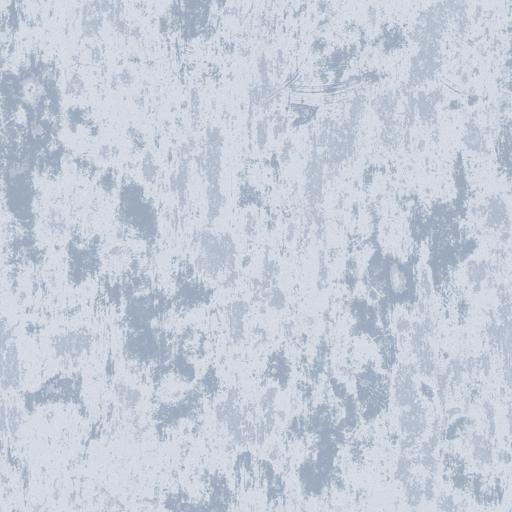
Tags: clean grey light metal reflection rough scratch steel